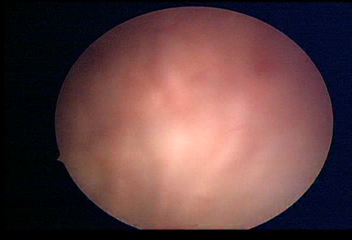
Modality: WLC
Class: Normal mucosa
Bladder cancer association: No